Question: I'm using AChartEngine to visualize measurement values in a line chart view. The visualization itself works already however one important part is missing and I have no idea how to implement it. Each circle represents a measurement value and the color of each circle depends on the value of the measurement.
Does anybody know how to change the color of a circle as shown in the image?

thx and cheers,
Chris
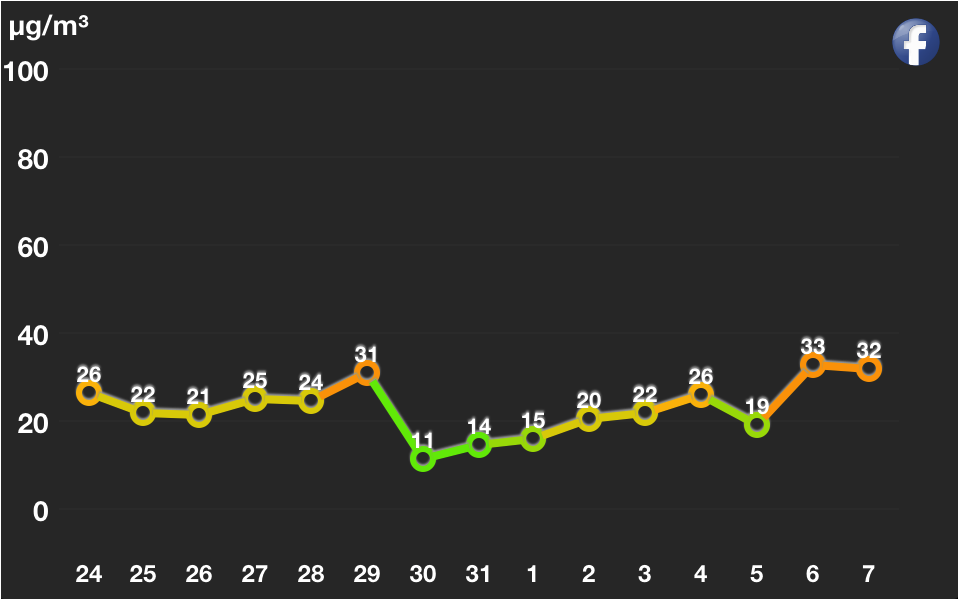
Answer: One suggestion is to create several series of data. Each series is responsible for rendering the points of a given color.